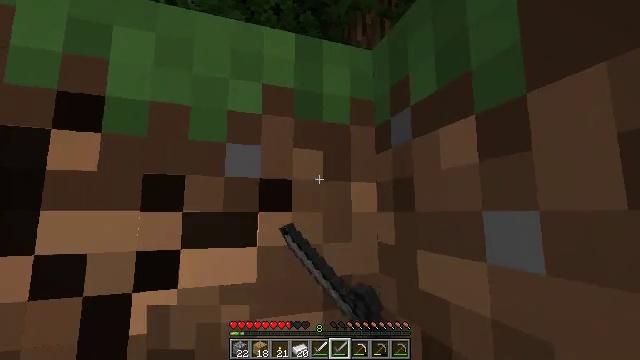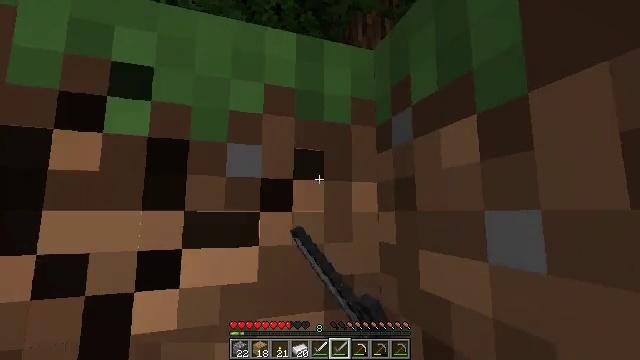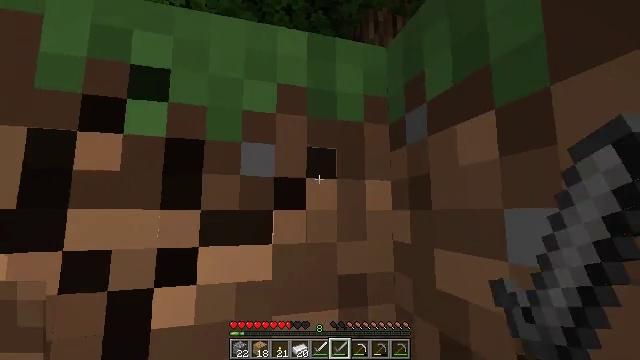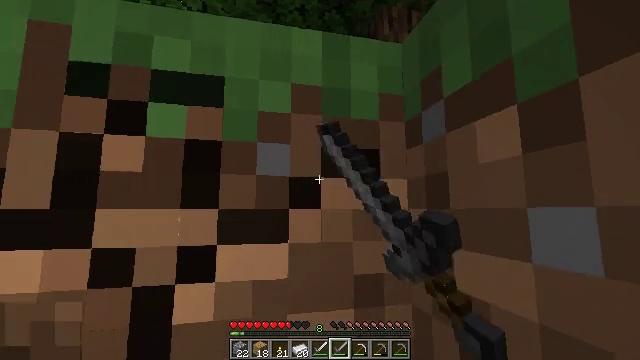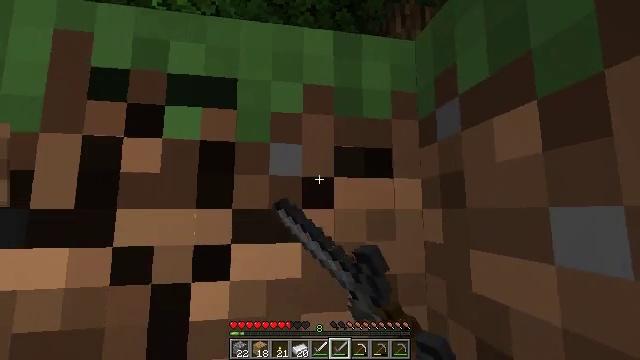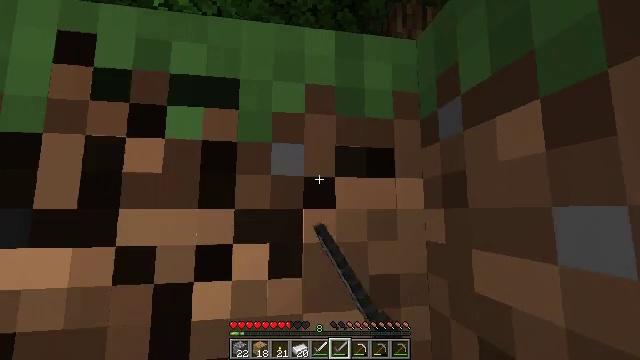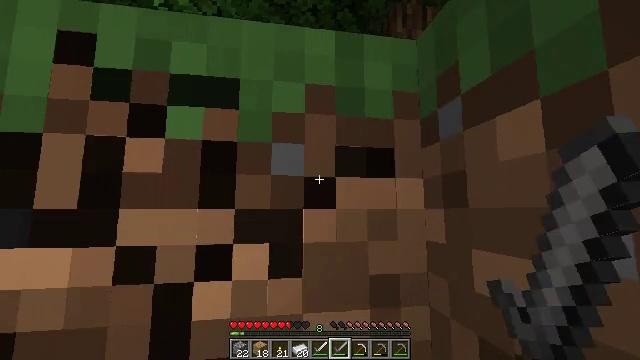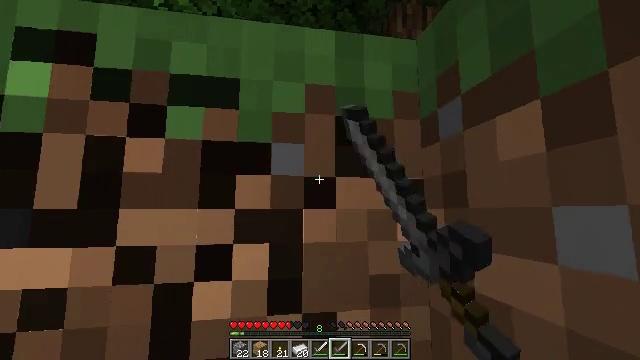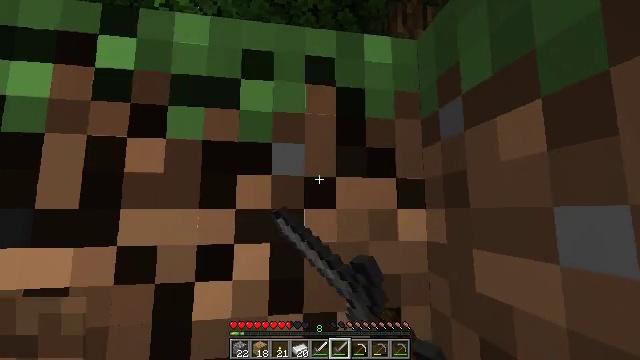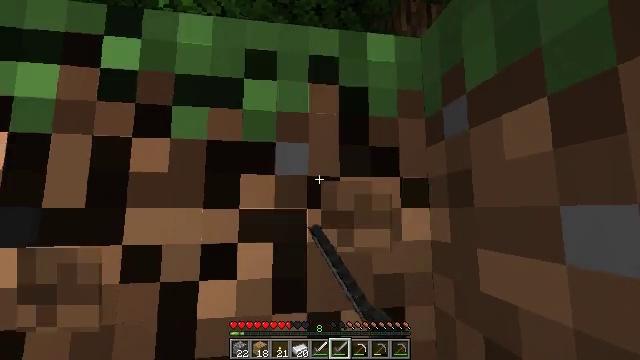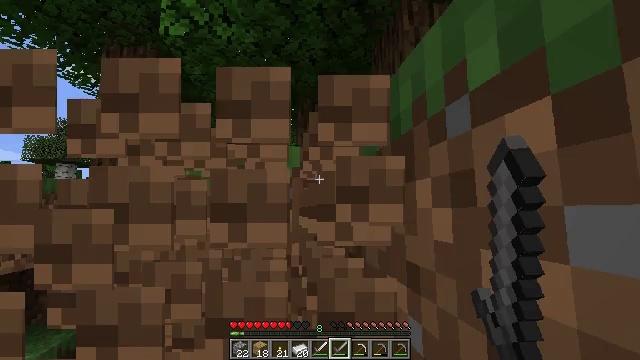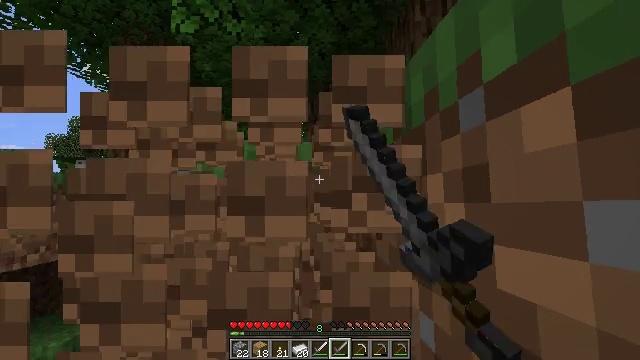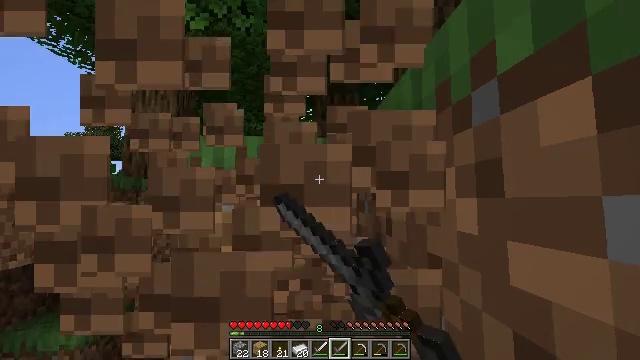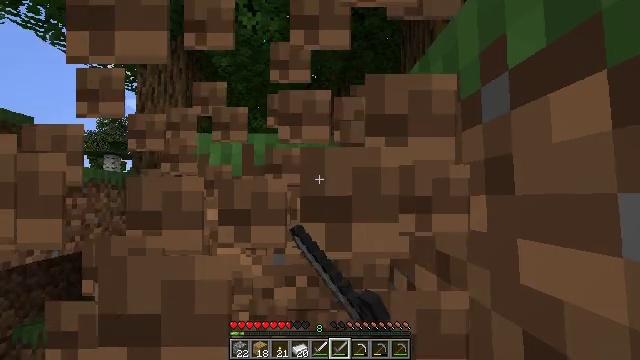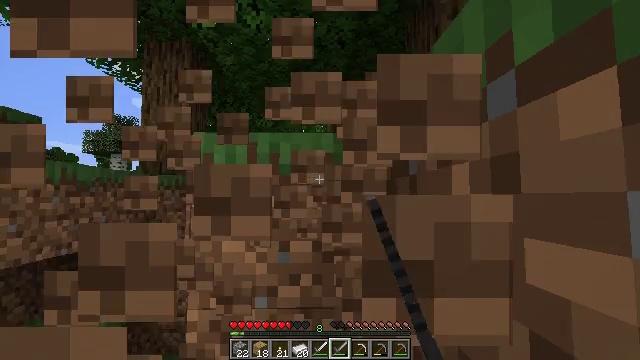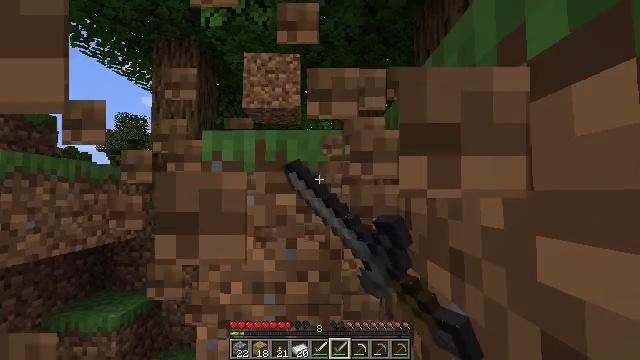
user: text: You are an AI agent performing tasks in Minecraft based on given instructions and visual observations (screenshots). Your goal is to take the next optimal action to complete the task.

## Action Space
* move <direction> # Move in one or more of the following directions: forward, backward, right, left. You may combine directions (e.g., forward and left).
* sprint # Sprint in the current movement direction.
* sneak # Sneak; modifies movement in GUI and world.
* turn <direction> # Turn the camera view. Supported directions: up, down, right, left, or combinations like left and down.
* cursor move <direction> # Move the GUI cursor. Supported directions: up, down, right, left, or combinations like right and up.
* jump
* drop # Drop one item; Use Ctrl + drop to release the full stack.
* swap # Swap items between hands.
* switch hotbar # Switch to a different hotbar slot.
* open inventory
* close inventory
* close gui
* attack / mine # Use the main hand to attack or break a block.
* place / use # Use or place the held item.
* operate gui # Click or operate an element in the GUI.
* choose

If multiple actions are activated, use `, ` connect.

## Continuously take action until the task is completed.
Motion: motion action
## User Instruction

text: Collect the grass block using a shovel.
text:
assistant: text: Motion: attack / mine
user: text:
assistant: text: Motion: turn left, attack / mine
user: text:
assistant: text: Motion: turn left, attack / mine
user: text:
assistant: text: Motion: turn left, attack / mine
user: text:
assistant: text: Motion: attack / mine
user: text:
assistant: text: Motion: attack / mine
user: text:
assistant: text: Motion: attack / mine
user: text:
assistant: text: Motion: attack / mine
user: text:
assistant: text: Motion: attack / mine
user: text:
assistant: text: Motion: attack / mine
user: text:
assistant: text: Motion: turn left and down, attack / mine
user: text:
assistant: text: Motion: turn left and down, attack / mine
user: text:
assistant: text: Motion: turn left, attack / mine
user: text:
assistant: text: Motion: attack / mine
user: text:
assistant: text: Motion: turn left, attack / mine
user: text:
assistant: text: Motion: attack / mine
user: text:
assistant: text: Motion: turn left and down, attack / mine
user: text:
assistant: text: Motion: attack / mine
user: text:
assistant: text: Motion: attack / mine
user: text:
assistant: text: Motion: attack / mine
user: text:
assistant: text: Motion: attack / mine
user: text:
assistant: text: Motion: attack / mine
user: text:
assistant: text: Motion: attack / mine
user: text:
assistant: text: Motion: attack / mine
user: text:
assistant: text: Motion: attack / mine
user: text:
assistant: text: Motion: attack / mine
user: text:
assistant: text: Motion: attack / mine
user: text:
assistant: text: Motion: attack / mine
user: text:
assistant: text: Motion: attack / mine
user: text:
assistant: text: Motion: attack / mine